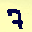
Label: 7